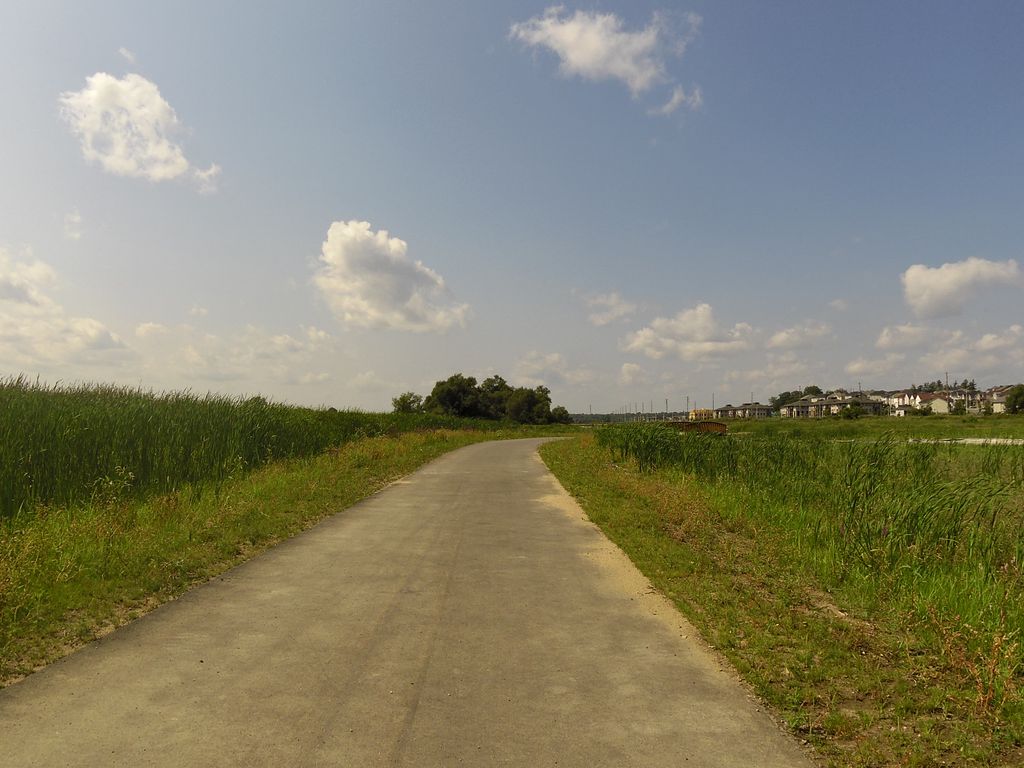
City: ottawa-gatineau